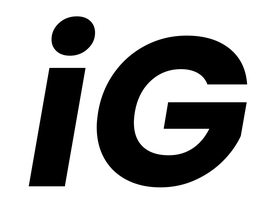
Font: Poppins-BoldItalic